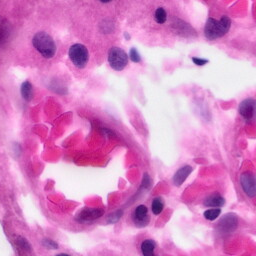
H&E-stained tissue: Pancreatic